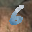
Label: 6